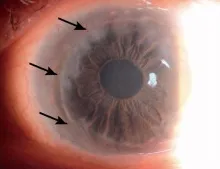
Has a peripheral cornea opacification (arrows).
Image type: ophthalmic_imaging (slit_lamp_photograph)